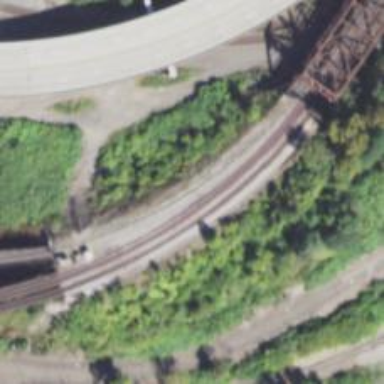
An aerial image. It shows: Railway yard in service.